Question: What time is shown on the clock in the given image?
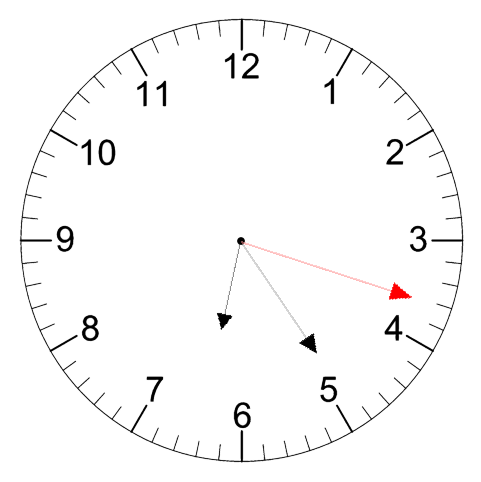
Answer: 06:24:18